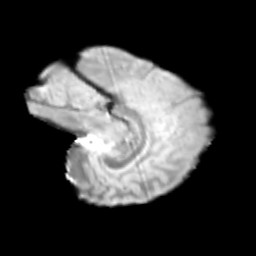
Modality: T2w
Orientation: sagittal
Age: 10
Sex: female
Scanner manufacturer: siemens
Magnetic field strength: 3 T
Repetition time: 3.8 s
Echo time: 0.07 s